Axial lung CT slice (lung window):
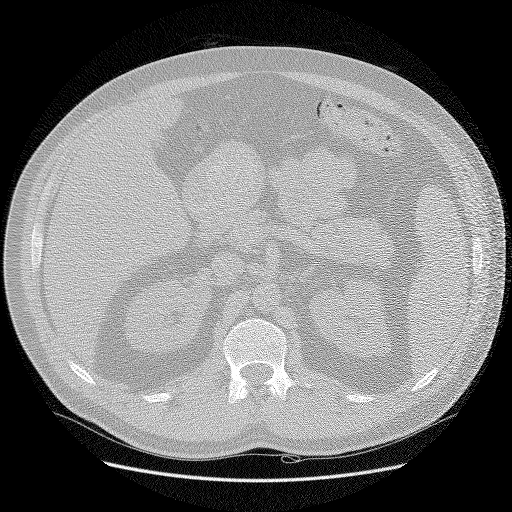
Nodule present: no